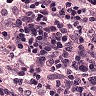
Metastatic tissue present: no